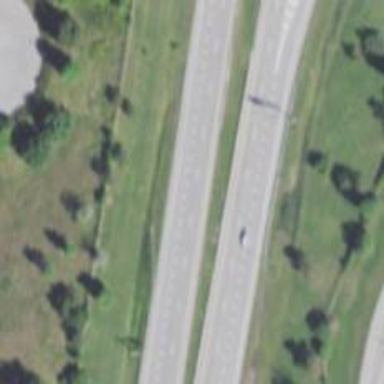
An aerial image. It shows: Motorway junction.